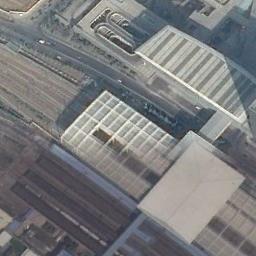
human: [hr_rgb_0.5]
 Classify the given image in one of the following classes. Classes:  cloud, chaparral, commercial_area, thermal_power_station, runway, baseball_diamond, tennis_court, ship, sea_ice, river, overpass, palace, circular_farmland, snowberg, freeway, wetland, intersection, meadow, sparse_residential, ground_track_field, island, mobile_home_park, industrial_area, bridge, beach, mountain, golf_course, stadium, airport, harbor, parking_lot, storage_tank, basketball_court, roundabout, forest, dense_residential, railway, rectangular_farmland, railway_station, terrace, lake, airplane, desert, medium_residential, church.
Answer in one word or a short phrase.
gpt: railway_station